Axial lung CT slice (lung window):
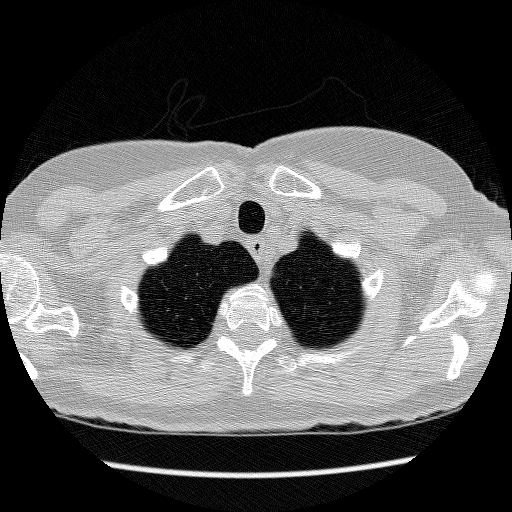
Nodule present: no